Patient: sex M, age 29
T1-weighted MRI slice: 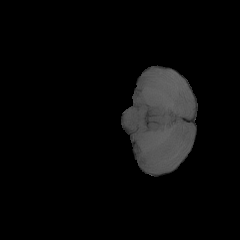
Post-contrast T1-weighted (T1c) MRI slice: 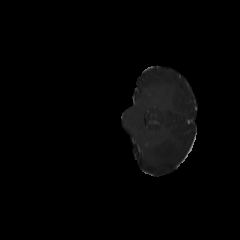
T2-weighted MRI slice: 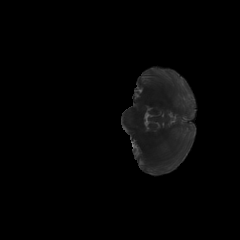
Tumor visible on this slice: no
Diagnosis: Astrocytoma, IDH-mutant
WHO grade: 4